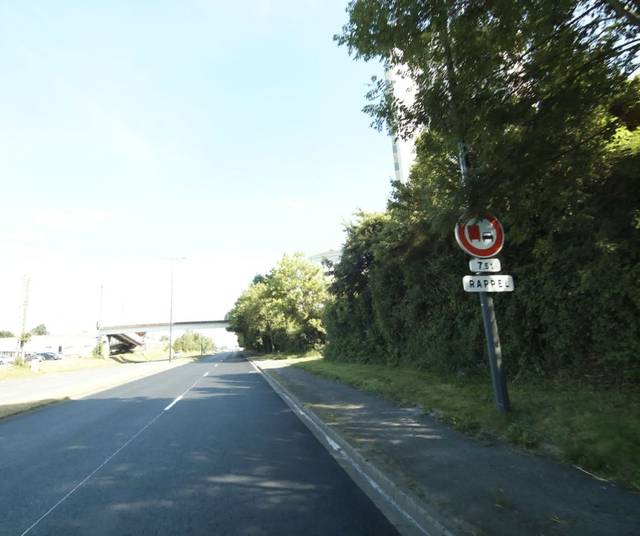
Region: France
Coordinates: 48.065, -0.7881